Field crop: maize
Growth stage: 1
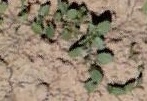
Species: convolvulus